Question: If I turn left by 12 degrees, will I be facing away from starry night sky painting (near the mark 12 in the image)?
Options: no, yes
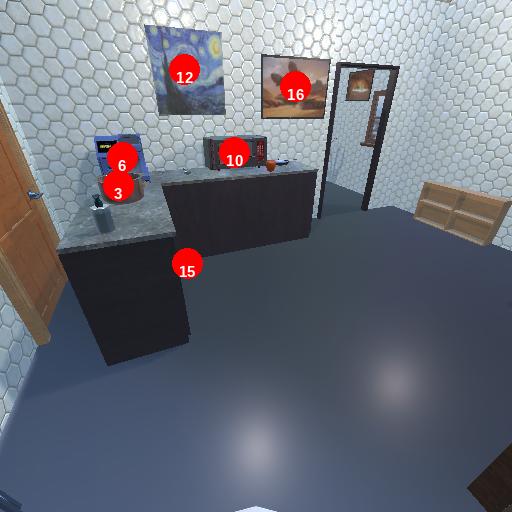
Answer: no